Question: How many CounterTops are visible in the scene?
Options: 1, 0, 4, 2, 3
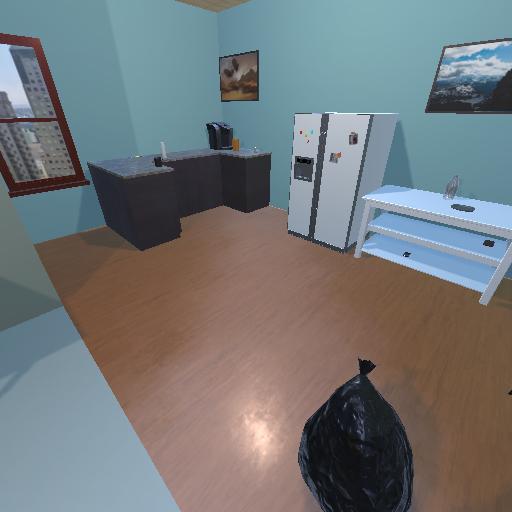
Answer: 1